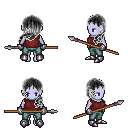
a pixel art fantasy rpg character, female body template, dark elf, purple skin, maroon sleeveless shirt, teal pants, gray left-swept hairstyle, metal gloves, metal boots, spear, four views (front, back, left, right), 2x2 character sprite sheet, small pixel art, hard edges, no anti-aliasing